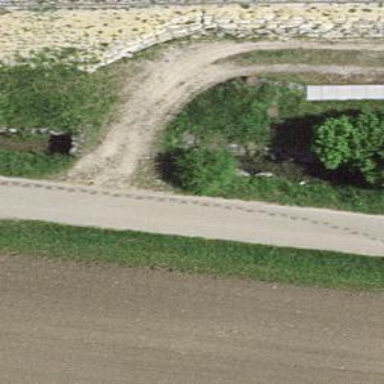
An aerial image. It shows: Well-maintained track road of grade 1.